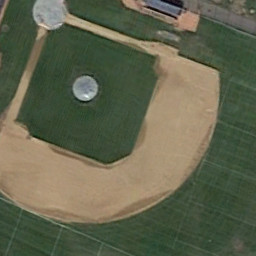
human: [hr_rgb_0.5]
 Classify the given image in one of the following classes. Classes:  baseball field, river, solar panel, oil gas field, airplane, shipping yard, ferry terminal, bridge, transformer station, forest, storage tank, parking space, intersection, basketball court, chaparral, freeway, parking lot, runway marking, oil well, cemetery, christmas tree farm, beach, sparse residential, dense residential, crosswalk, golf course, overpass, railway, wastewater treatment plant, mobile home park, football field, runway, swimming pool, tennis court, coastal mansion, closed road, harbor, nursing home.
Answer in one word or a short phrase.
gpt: baseball field